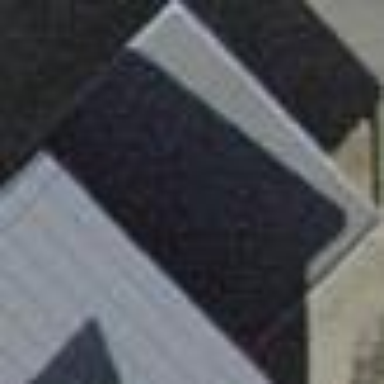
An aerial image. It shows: View of roof of building.